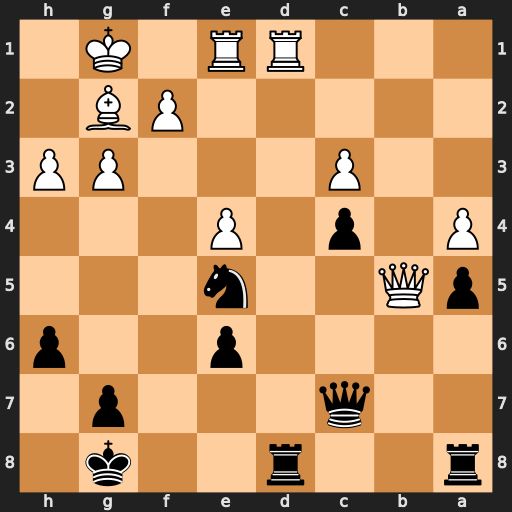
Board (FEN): r2r2k1/2q3p1/4p2p/pQ2n3/P1p1P3/2P3PP/5PB1/3RR1K1
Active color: b
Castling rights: -
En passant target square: -
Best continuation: Rdb8 Rd7 Nxd7